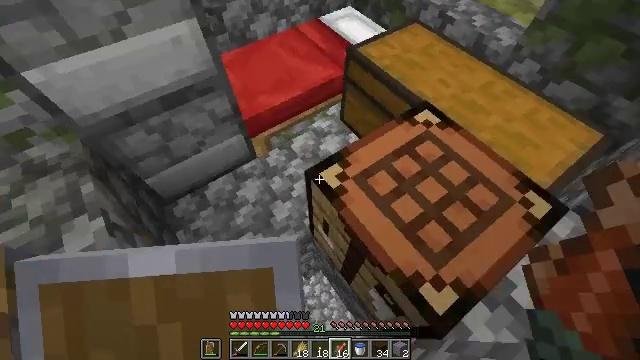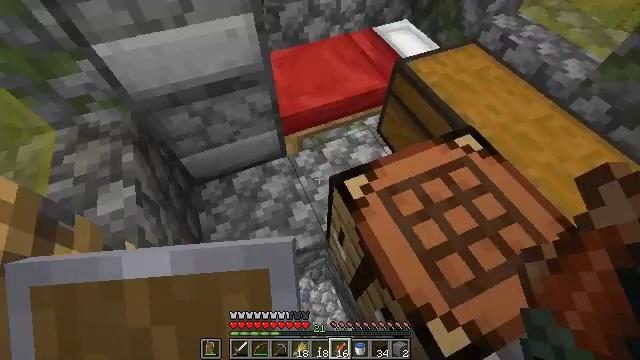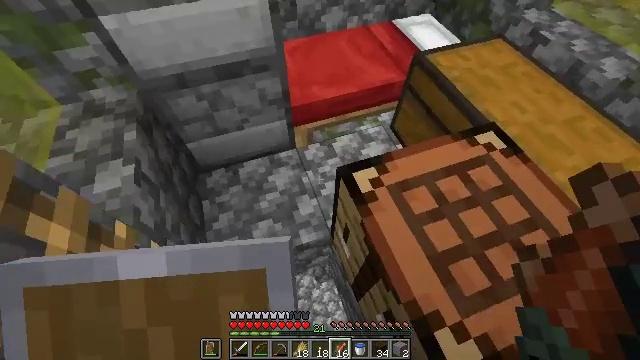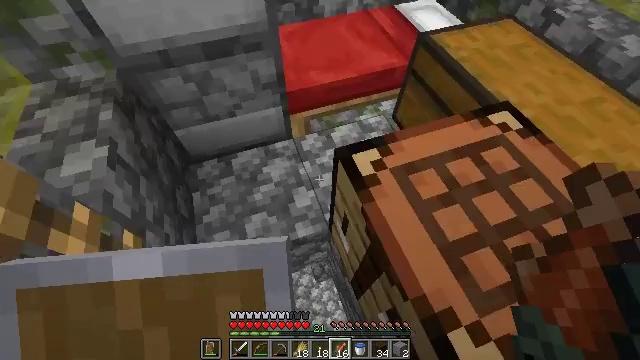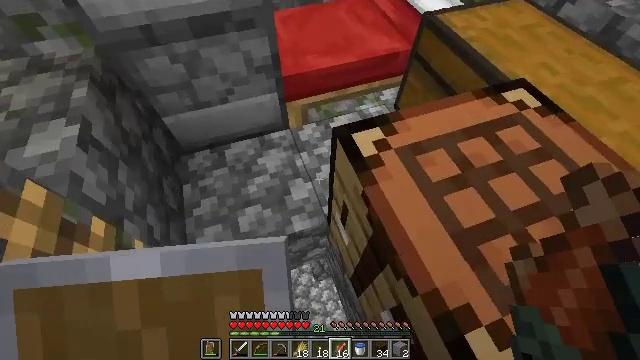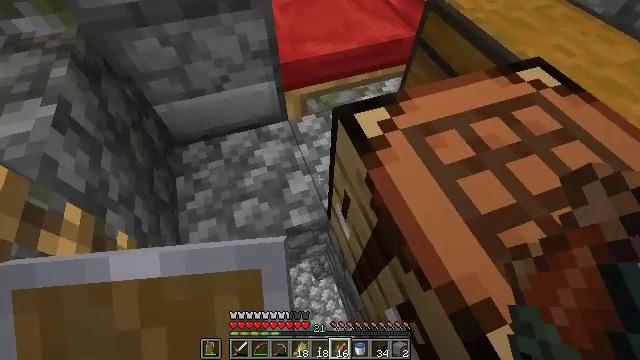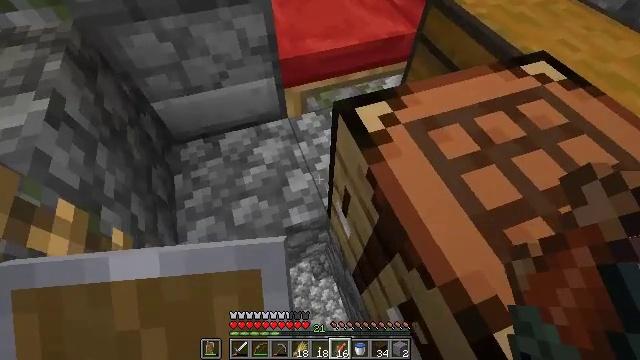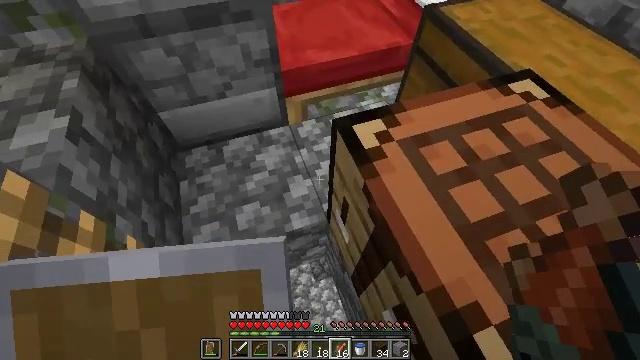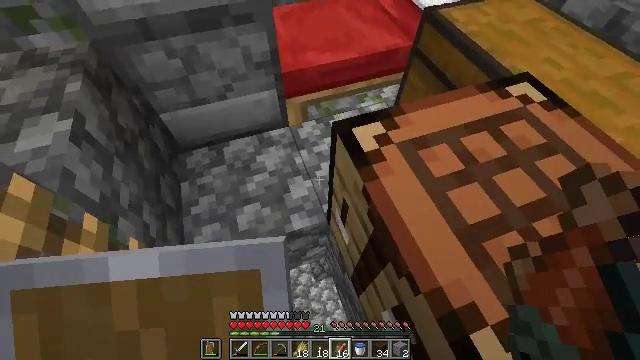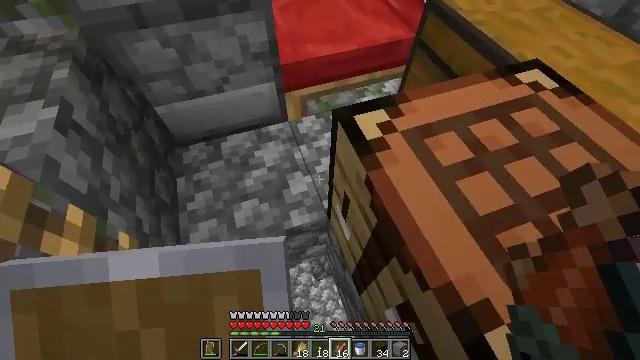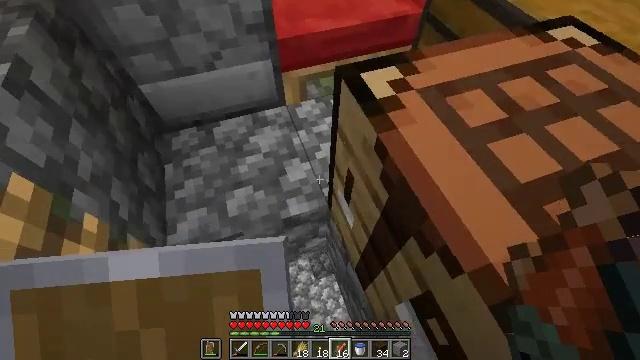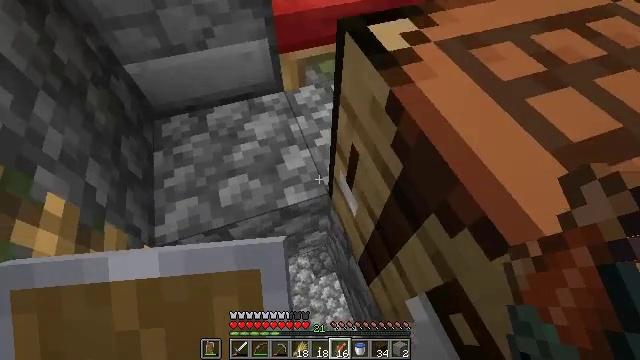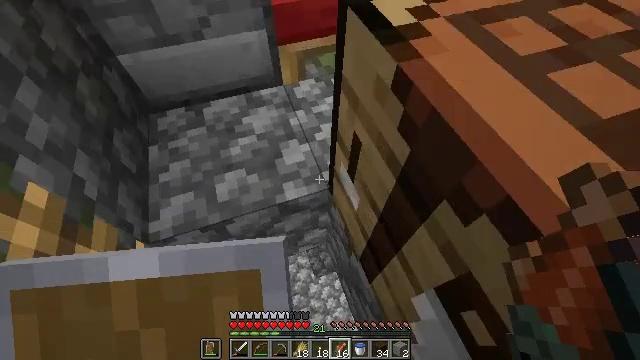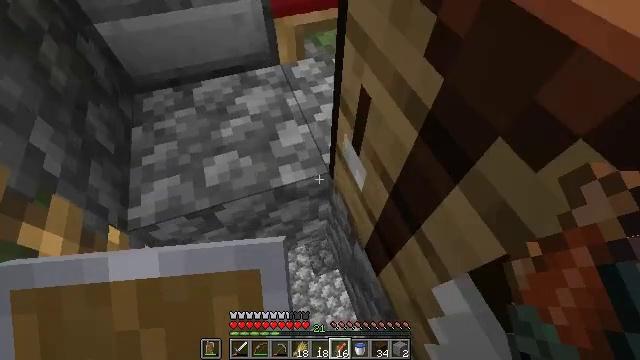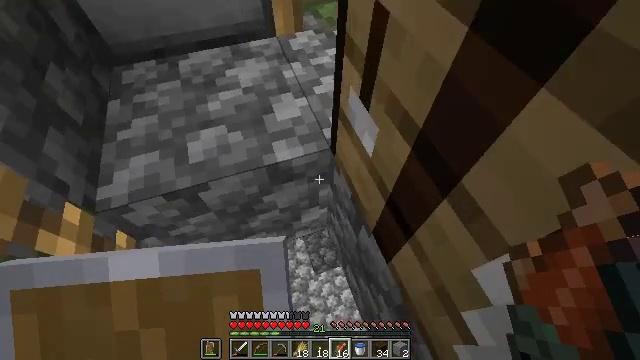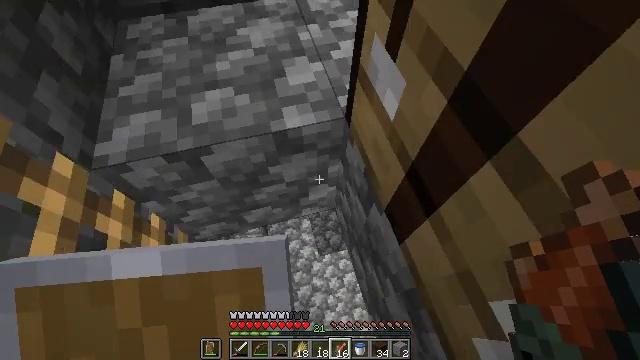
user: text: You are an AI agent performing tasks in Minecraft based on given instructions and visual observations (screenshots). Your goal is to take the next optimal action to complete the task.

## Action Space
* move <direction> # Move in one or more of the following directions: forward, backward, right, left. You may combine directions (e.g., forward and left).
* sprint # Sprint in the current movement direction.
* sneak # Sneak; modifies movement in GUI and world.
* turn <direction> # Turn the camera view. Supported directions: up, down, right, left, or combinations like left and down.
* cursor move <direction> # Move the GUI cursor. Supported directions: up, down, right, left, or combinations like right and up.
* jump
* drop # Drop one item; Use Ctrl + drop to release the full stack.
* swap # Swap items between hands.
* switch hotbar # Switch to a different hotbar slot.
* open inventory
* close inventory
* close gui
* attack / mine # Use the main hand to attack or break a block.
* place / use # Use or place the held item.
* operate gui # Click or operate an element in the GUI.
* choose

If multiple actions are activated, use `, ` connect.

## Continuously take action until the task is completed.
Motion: motion action
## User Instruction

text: Attack the stone bricks to gather materials.
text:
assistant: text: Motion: turn left and up
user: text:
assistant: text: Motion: turn left
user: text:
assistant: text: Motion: no_op
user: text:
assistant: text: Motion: no_op
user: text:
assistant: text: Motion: no_op
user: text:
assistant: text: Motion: no_op
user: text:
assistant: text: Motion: no_op
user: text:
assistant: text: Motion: no_op
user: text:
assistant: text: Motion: no_op
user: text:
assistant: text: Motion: no_op
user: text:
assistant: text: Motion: no_op
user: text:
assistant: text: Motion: no_op
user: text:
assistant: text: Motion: no_op
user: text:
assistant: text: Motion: no_op
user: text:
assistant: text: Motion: turn left and down
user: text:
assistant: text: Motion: no_op
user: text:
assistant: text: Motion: no_op
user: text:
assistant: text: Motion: no_op
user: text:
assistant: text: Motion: no_op
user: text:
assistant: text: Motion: no_op
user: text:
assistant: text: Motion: no_op
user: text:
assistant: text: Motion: no_op
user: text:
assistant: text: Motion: no_op
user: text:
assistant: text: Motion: no_op
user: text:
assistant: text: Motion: no_op
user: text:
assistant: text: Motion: no_op
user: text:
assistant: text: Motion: no_op
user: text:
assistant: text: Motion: no_op
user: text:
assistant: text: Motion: no_op
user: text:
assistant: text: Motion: turn right and up